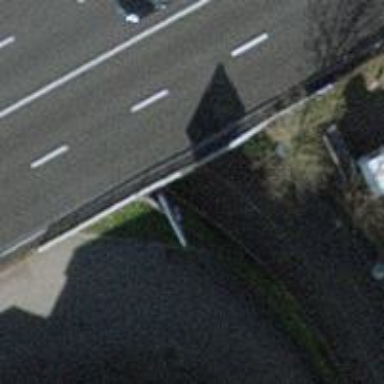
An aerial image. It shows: Asphalt path that goes through tunnel.